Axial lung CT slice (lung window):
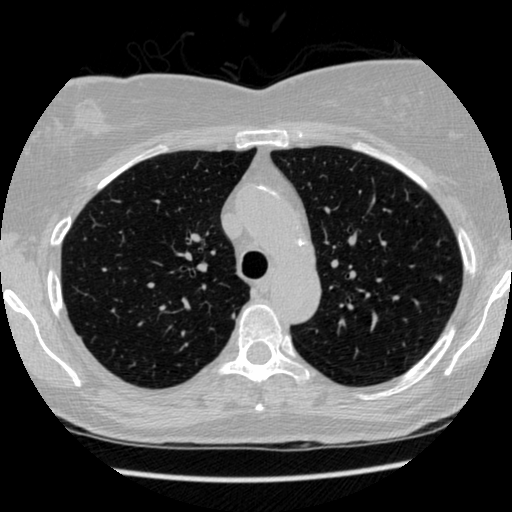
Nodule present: no